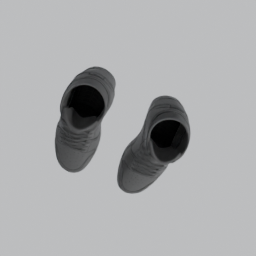
Label: people